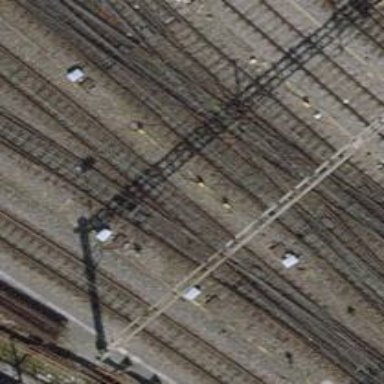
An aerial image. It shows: Railway switch.